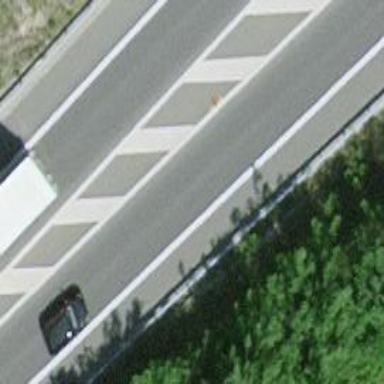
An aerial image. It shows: Asphalt motorway link.